Interaction volume radius: 10 \u00c5
Interaction volume height: 25 \u00c5
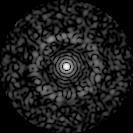
Disorder parameter: 0.8291